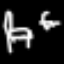
Label: chair